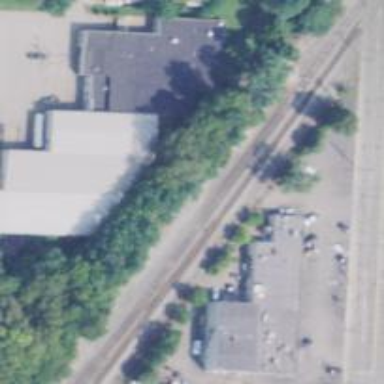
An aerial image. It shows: Railway siding with rails.